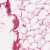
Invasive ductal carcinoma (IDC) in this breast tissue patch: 0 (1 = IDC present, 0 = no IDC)